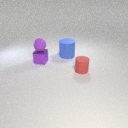
small purple metal cube to the left of large blue rubber cylinder